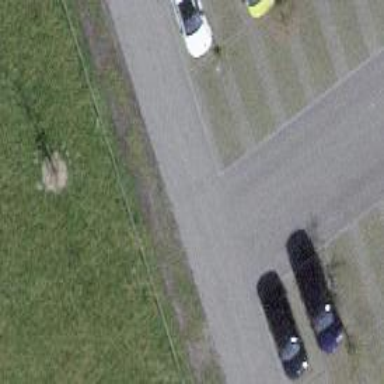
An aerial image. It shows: Parking aisle designated as service road.